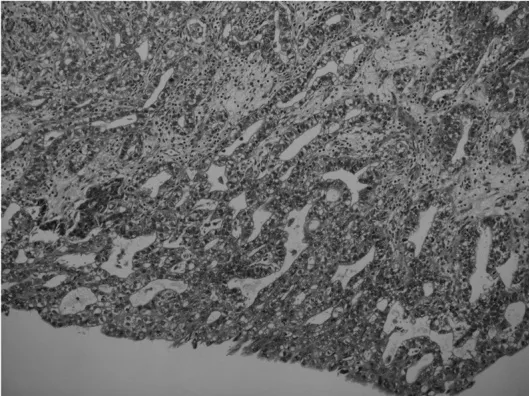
(A) Glandular area (H&E; magnification, x100).
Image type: pathology (h&e)